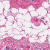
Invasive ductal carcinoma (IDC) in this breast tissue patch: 0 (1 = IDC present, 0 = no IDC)